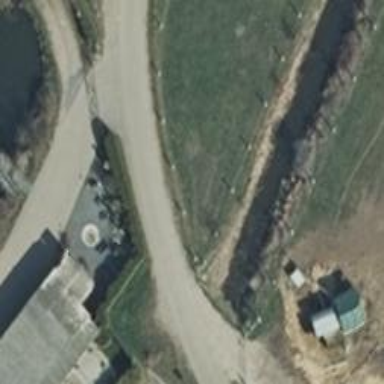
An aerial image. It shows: Well-maintained track road with grade 1 tracktype.